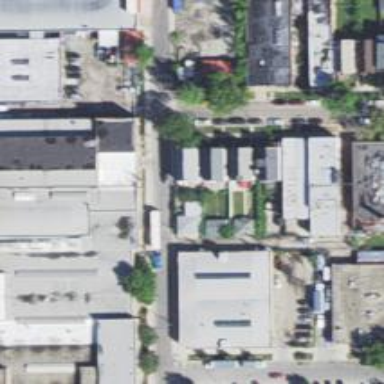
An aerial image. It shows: Alley classified as service road.